Question: I am trying to integrate map in my android app similar like in foursquare. I need to make part of the map transparent and then covered with text. Does anyone know how to do that?
Here is an example:

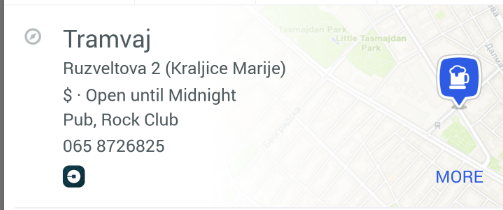
Answer: You can do it using a 'RelativeLayout' and setting a gradient background:
'''
<RelativeLayout xmlns:android="http://schemas.android.com/apk/res/android"
android:layout_width="match_parent"
android:layout_height="match_parent">
<fragment
android:id="@+id/map"
android:layout_width="match_parent"
android:layout_height="match_parent"
android:name="com.google.android.gms.maps.SupportMapFragment" />
<TextView
android:layout_width="match_parent"
android:layout_height="match_parent"
android:background="@drawable/gradient"
android:padding="8dp"
android:text="Your layout here"
android:gravity="left|center_vertical" />
</RelativeLayout>
'''
'''
<?xml version="1.0" encoding="utf-8"?>
<shape xmlns:android="http://schemas.android.com/apk/res/android"
android:shape="rectangle">
<gradient
android:startColor="#ffffff"
android:endColor="#00ffffff" />
</shape>
'''
(trivial, but completes the example)
'''
public class MapsActivity extends FragmentActivity implements OnMapReadyCallback {
private GoogleMap mMap;
@Override
protected void onCreate(Bundle savedInstanceState) {
super.onCreate(savedInstanceState);
setContentView(R.layout.activity_maps);
((SupportMapFragment) getSupportFragmentManager()
.findFragmentById(R.id.map)).getMapAsync(this);
}
@Override
public void onMapReady(GoogleMap googleMap) {
mMap = googleMap;
Marker m = mMap.addMarker(new MarkerOptions().position(new LatLng(40, -4)));
}
}
'''
The result looks like this:
<URL>